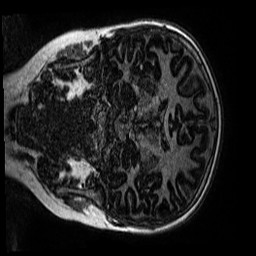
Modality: MP2RAGE
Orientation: coronal
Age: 10
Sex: female
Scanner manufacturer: siemens
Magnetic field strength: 3 T
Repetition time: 4 s
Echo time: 0.00299 s